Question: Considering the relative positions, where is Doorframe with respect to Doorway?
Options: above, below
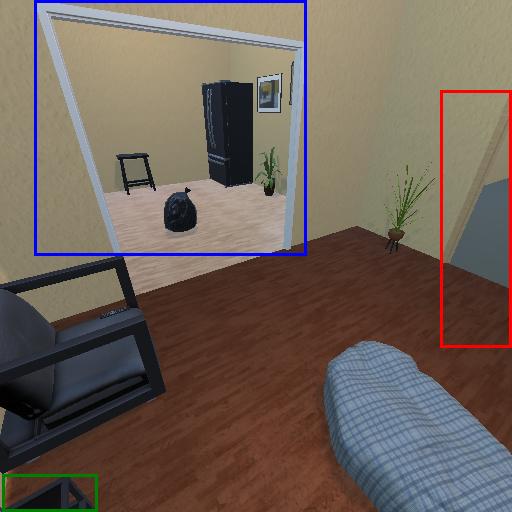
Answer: above